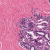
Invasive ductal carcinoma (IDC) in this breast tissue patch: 0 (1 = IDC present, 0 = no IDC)